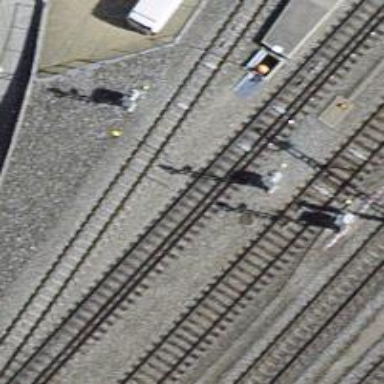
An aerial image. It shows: Railway signal.